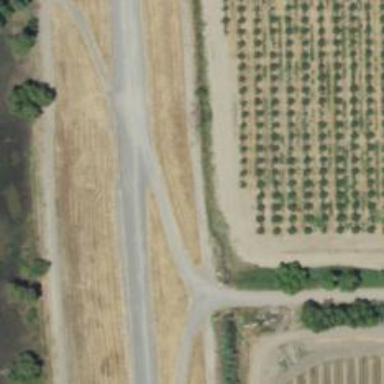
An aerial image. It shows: Tertiary link road.